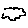
Label: cloud